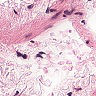
Metastatic tissue present: no